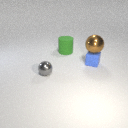
small gray metal sphere to the left of small blue rubber cube